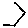
Label: hexagon